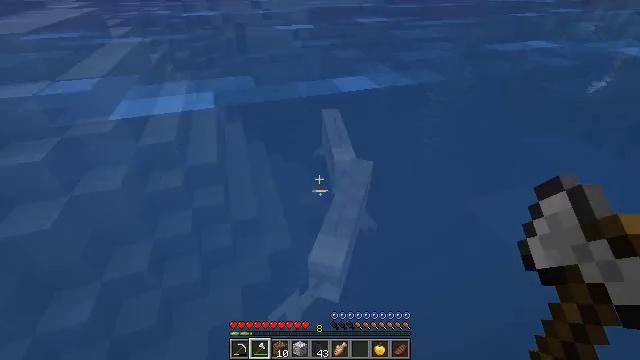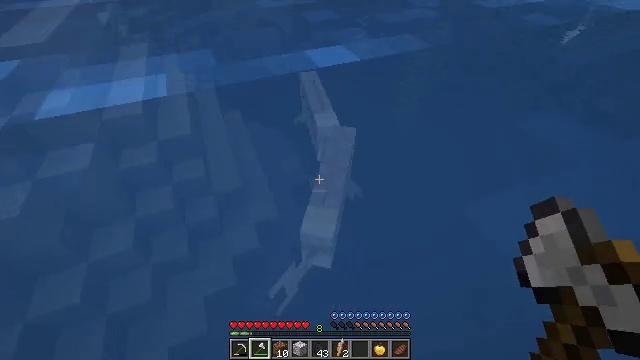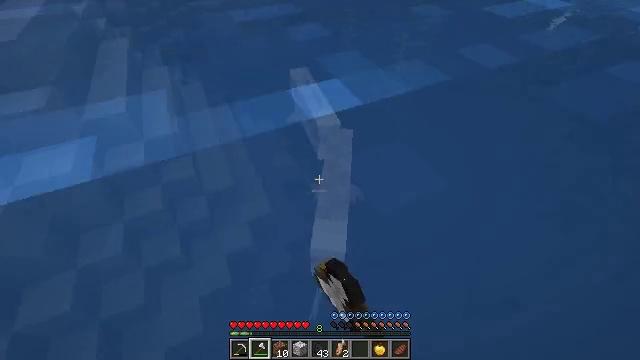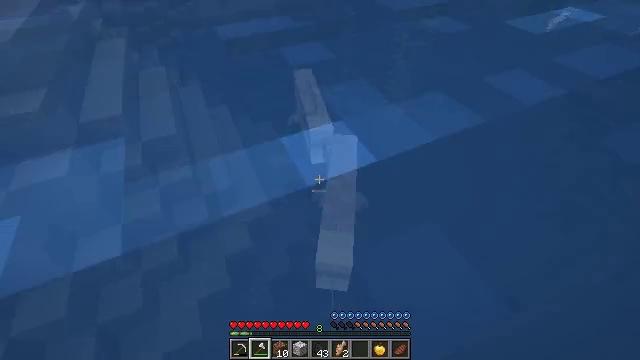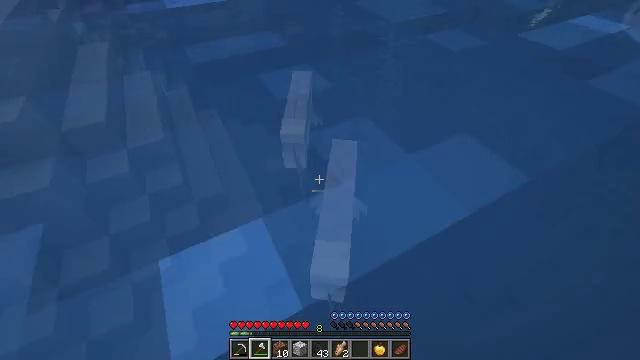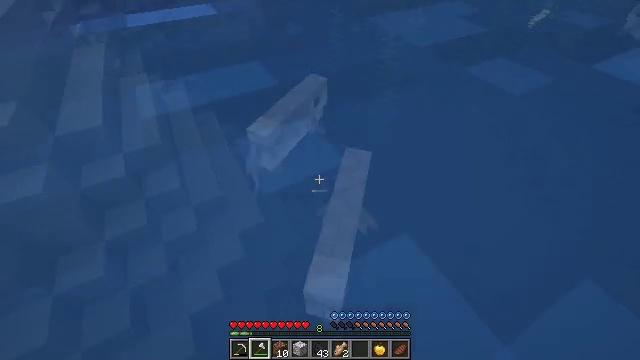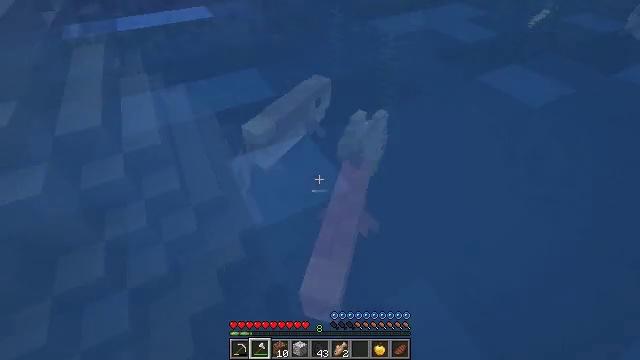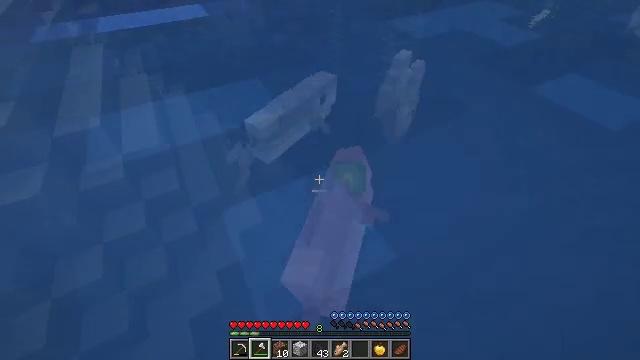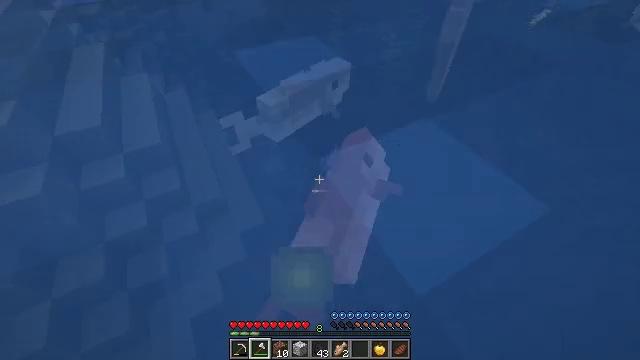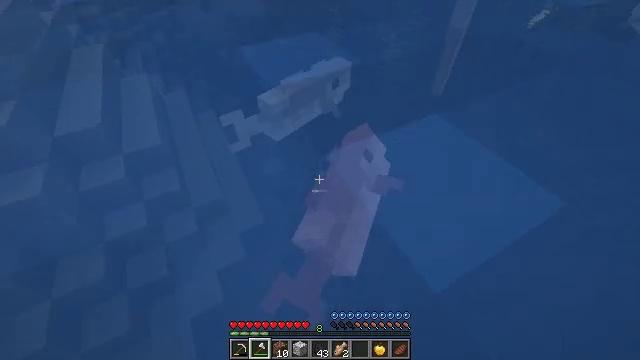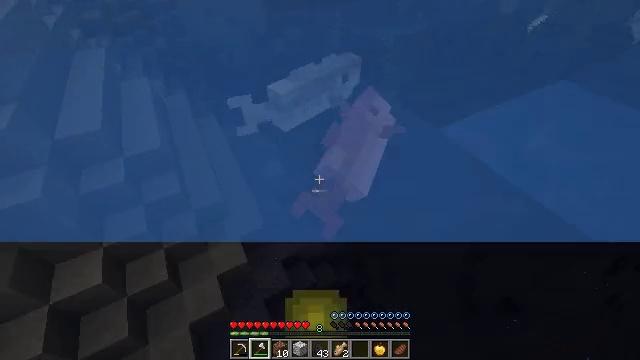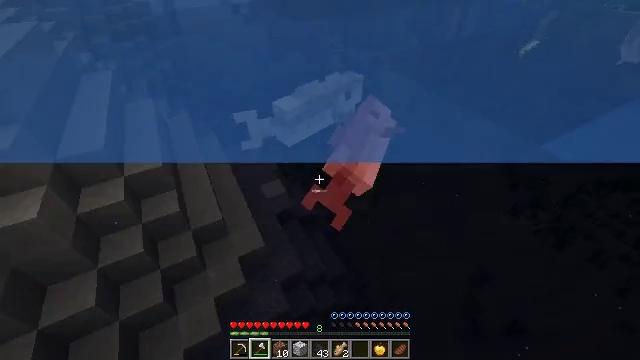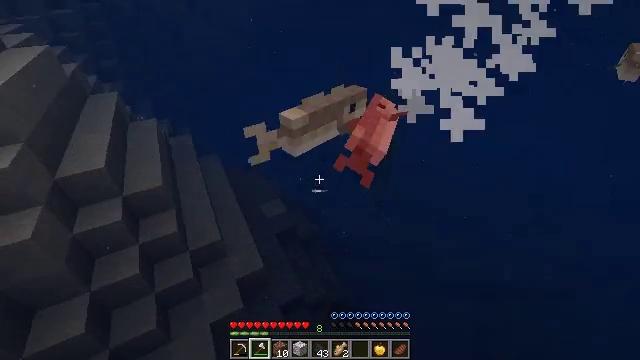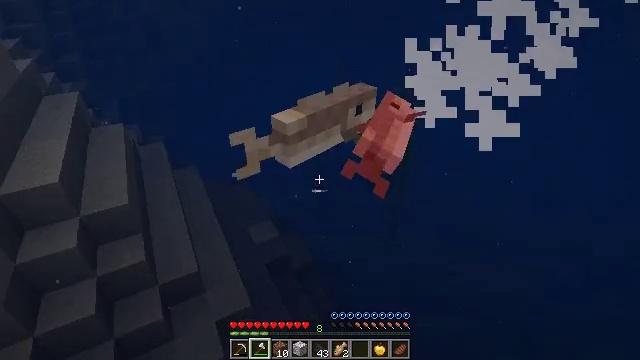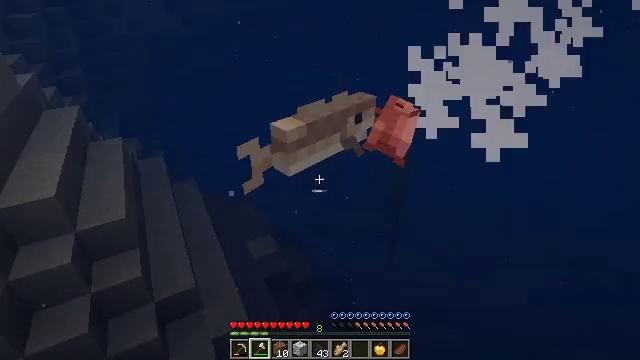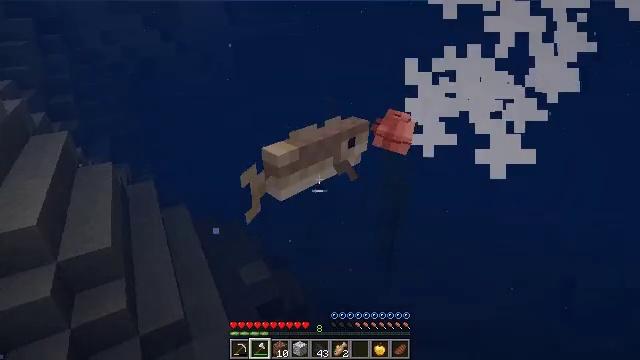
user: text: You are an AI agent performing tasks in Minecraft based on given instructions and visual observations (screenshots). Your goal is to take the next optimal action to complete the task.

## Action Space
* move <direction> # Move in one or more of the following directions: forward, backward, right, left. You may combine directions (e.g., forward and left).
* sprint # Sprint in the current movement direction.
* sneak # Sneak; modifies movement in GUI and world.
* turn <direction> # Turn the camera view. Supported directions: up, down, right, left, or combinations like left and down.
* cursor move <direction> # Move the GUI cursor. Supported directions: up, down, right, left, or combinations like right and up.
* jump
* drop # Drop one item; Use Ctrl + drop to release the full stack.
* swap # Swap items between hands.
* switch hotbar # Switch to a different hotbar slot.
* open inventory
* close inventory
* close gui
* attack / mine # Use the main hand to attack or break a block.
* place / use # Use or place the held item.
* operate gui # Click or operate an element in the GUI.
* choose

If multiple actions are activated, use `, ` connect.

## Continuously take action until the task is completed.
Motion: motion action
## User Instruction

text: Kill mobs in water.
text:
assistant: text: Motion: move forward, turn right and down, attack / mine
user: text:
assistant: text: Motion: move forward, turn right and down, attack / mine
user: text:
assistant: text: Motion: move forward, attack / mine
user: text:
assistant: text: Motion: move forward, turn right, attack / mine
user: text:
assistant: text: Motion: move forward
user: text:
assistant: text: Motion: move forward
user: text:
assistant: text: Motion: move forward
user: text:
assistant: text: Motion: move forward
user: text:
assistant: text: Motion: move forward
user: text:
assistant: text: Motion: move forward
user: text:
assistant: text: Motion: move forward, turn up
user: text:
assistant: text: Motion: move forward, turn up
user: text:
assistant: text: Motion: move forward, turn up
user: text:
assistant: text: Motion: move forward, turn up
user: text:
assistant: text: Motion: move forward, turn right and up
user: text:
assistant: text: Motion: move forward, turn up
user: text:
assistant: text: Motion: move forward, turn right and up
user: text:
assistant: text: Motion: move forward, turn right and up
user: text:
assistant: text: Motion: move forward
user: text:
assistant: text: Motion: move forward
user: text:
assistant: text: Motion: move forward
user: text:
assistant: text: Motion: move forward, turn right and down, attack / mine
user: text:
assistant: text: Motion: move forward, turn down, attack / mine
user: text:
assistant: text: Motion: move forward, turn down, attack / mine
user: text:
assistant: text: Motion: move forward, turn right and down
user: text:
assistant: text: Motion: move forward, turn right and down
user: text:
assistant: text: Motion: move forward, turn down
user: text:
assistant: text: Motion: move forward, turn down
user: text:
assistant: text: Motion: move forward
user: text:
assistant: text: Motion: move forward, turn down